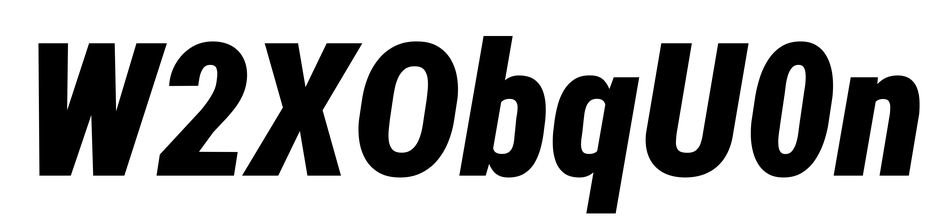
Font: Roboto-Italic_Condensed_Black_Italic